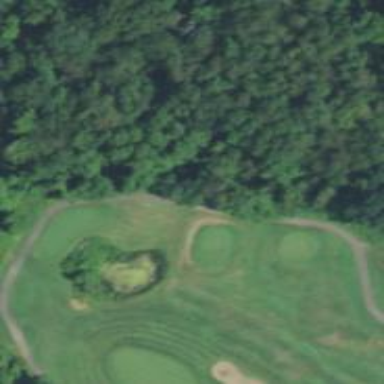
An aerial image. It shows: Path designated for golf carts.